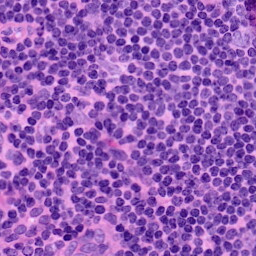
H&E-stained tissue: LymphNode